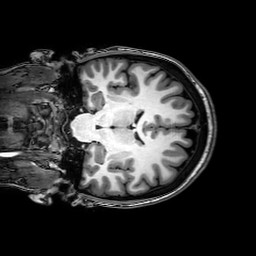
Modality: T1w
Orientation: coronal
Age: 25
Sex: female
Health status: healthy
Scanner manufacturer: philips
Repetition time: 0.00818 s
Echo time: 0.00374 s